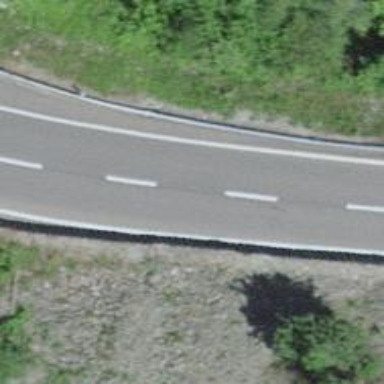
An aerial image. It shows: Tertiary road.